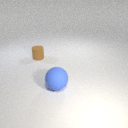
small brown rubber cylinder to the left of large blue rubber sphere